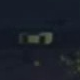
Vehicle type: Taxi